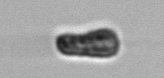
Label: Pseudochattonella_farcimen